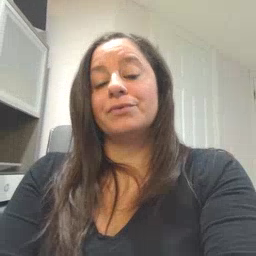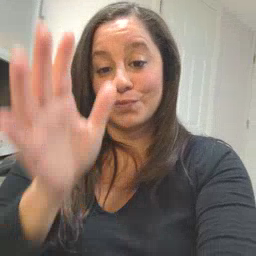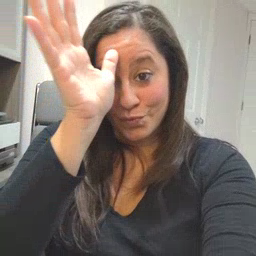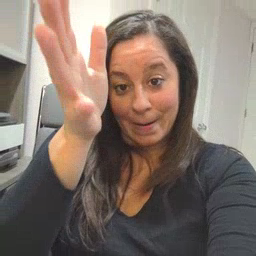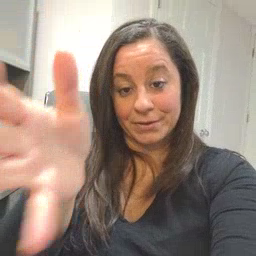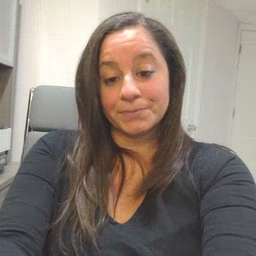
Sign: grandpa